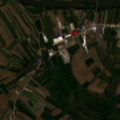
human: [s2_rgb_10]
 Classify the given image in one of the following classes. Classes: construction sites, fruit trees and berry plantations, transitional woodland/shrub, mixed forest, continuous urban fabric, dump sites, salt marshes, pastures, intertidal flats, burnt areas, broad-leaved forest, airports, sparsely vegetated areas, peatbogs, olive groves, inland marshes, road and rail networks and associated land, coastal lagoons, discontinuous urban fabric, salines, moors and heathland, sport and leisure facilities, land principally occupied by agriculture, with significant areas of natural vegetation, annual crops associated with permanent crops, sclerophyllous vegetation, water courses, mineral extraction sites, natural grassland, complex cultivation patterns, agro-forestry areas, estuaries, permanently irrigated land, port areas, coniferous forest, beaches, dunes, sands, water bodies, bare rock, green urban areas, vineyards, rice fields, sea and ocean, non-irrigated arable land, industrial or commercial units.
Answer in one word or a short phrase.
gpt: industrial or commercial units, non-irrigated arable land, inland marshes, water courses